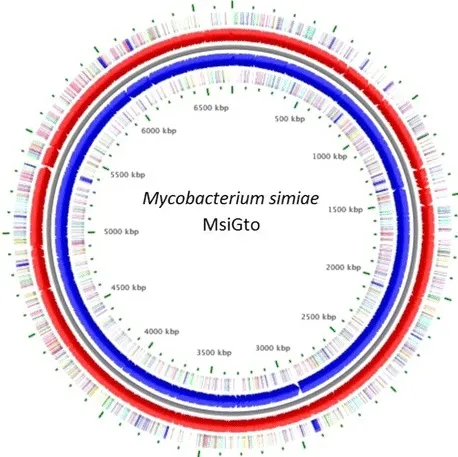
A graphical circular map of the M. simiae MsiGto genome keyed to the COGS functional categories. The circular map was generated using BASys web server.
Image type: chart (chart)